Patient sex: M
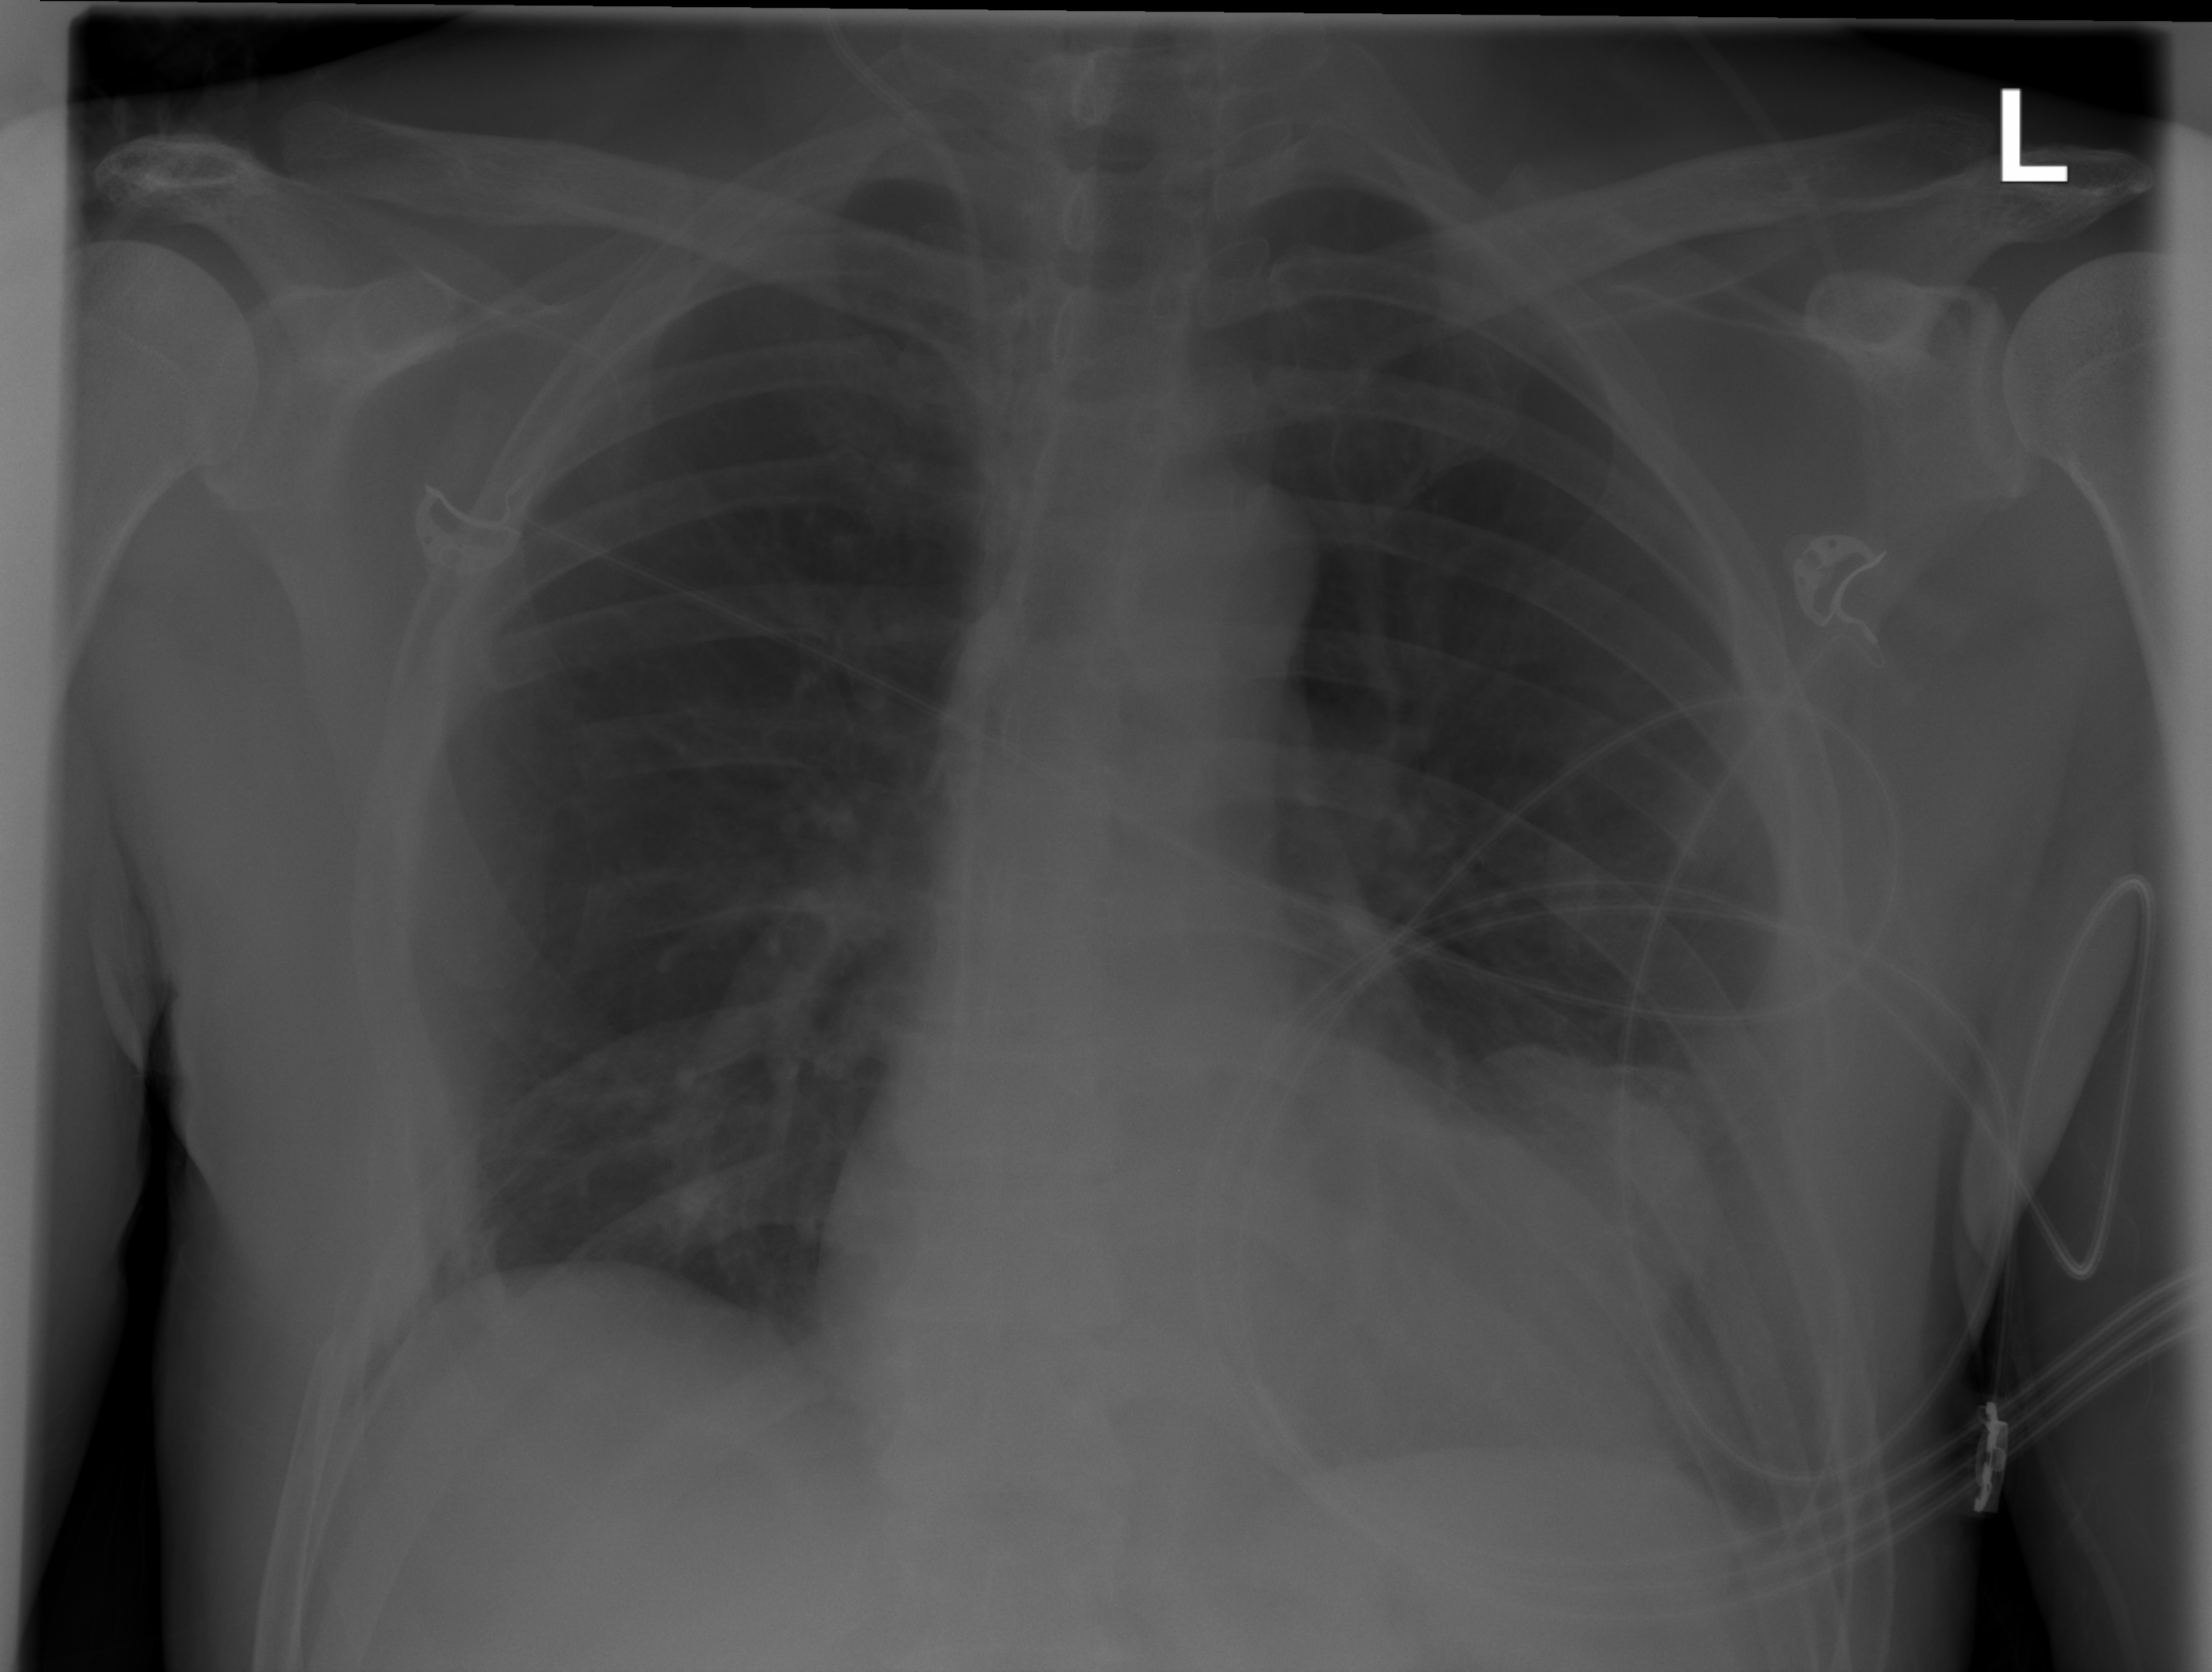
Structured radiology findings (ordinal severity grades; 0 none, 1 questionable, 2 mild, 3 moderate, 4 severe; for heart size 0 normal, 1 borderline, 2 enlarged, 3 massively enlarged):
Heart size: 0
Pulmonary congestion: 0
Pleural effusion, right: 0
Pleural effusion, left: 2
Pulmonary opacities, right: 0
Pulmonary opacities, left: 0
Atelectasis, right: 0
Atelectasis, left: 0